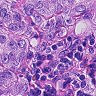
Metastatic tissue present: yes